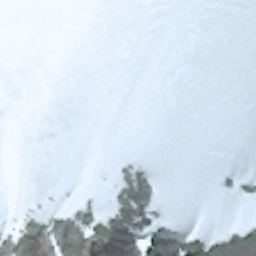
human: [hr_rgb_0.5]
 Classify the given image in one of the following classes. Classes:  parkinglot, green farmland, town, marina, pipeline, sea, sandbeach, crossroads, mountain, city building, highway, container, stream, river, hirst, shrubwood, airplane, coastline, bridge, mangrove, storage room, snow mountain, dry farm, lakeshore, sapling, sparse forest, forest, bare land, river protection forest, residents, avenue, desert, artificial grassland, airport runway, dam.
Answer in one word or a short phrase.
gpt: snow mountain